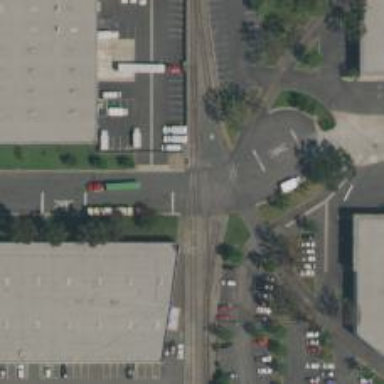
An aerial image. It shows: Railway level crossing.